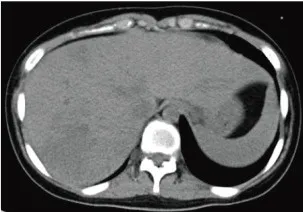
(A, B) CT scan without and with contrast demonstrates liver "abscess-like" lesions.
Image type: radiology (ct)